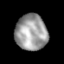
Tissue: lung
Cell type: Endothelial cells
Senescence score: 0.2223
Nuclear area (px): 1115
Mean DAPI intensity: 157.424